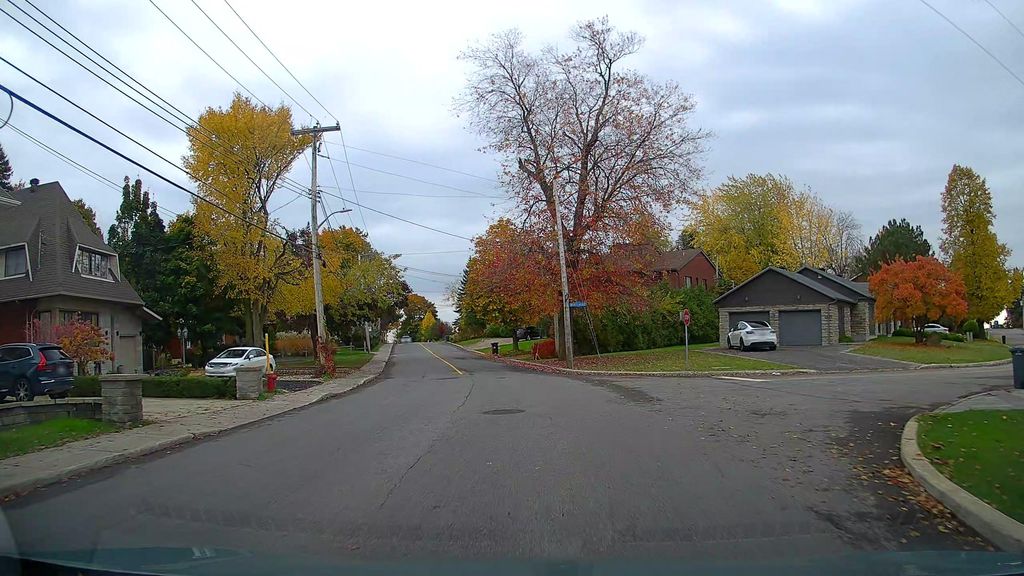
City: montreal